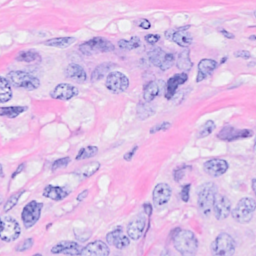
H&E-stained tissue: Breast